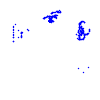
Particle: proton